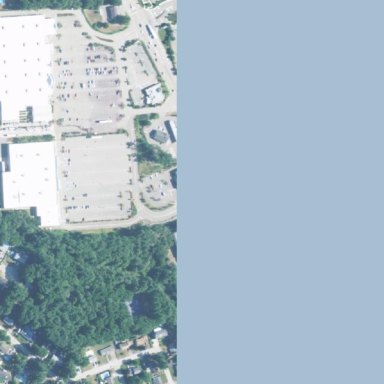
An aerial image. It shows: Retail area.